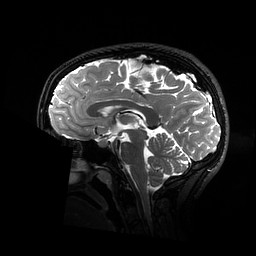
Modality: T2w
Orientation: axial